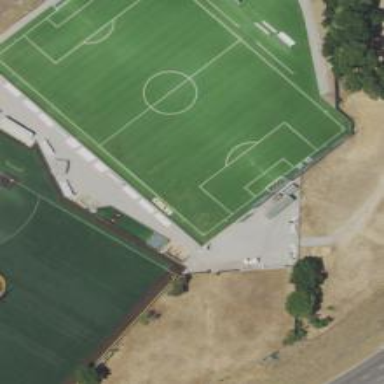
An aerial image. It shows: Soccer pitch designated for leisure and sports activities.